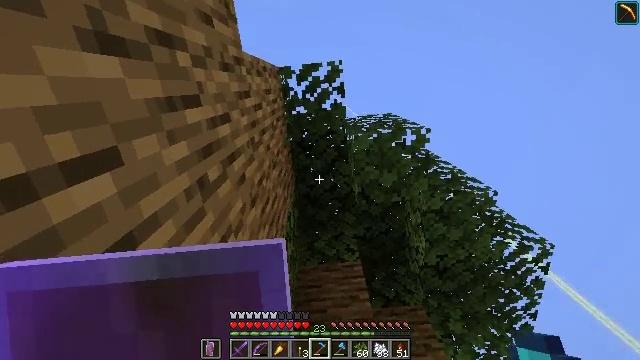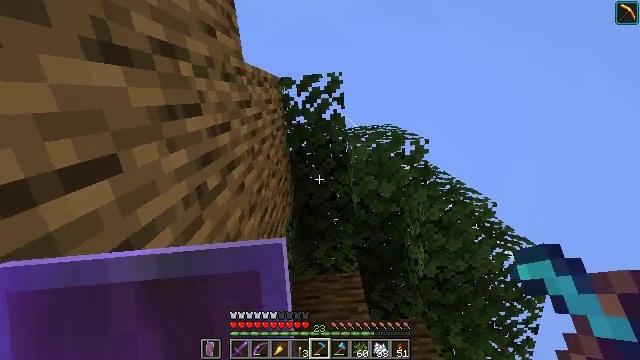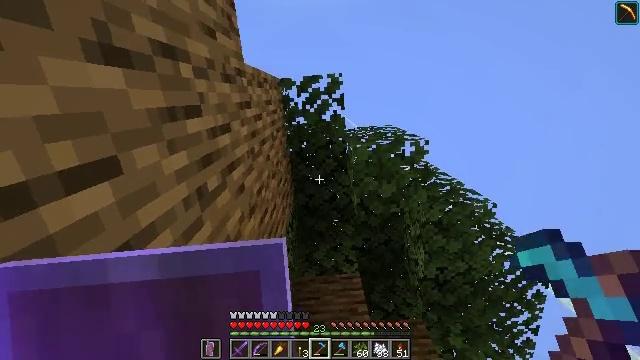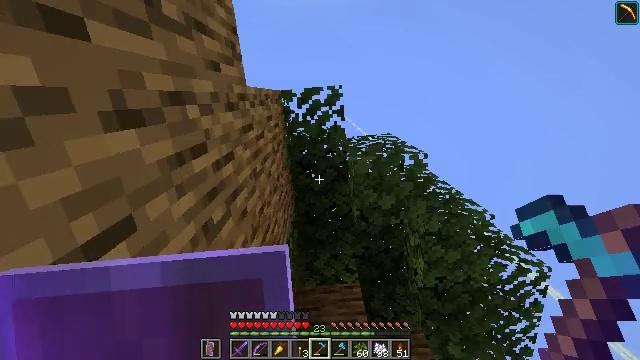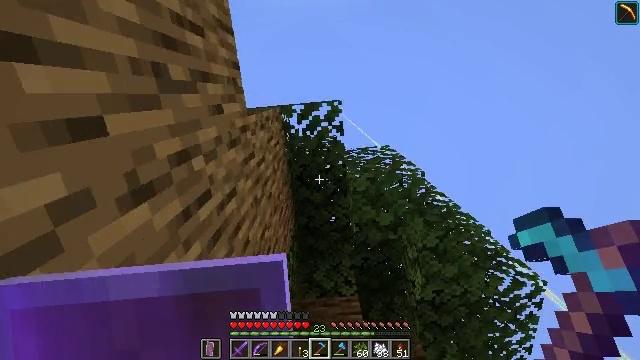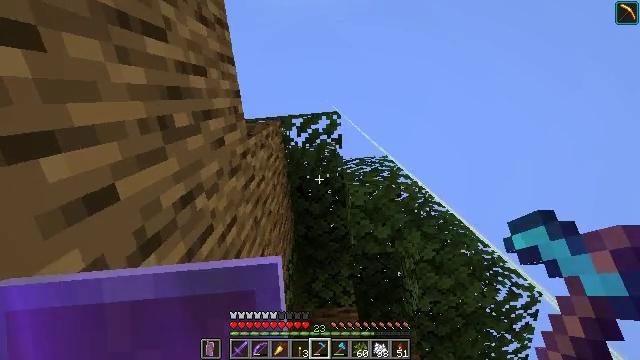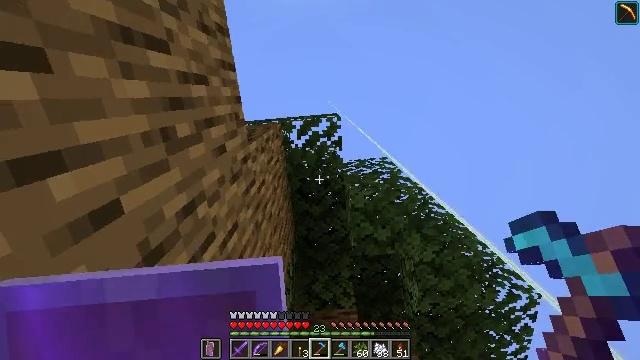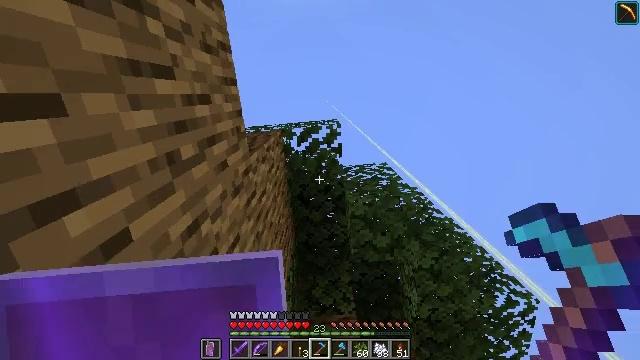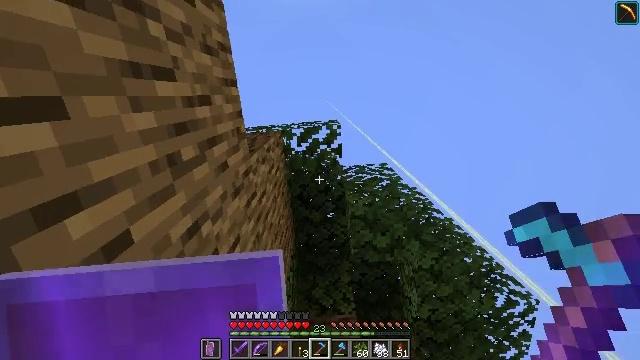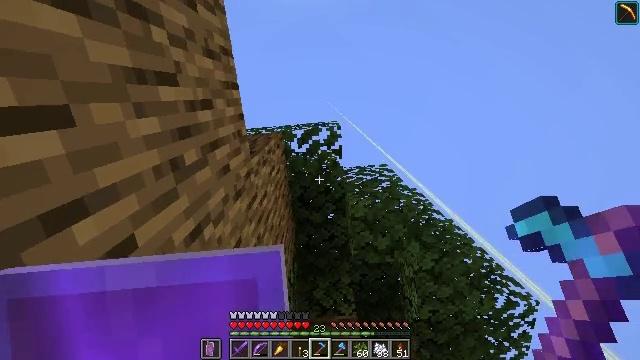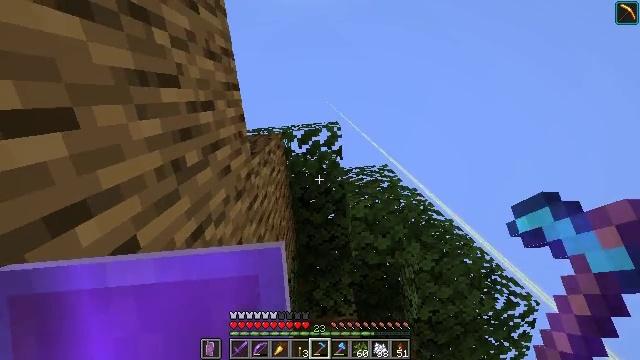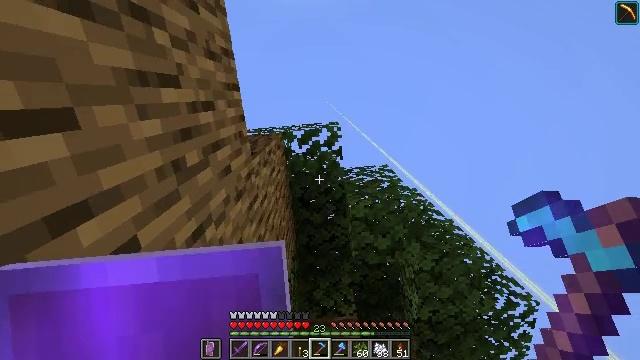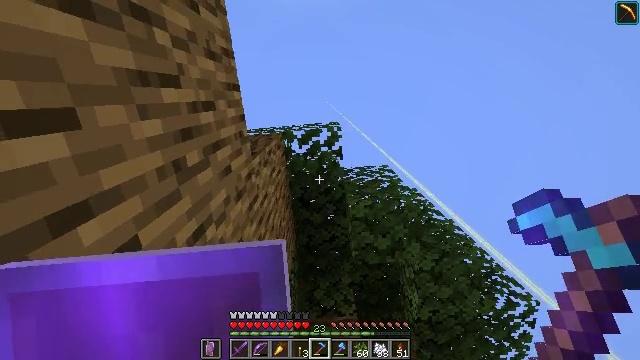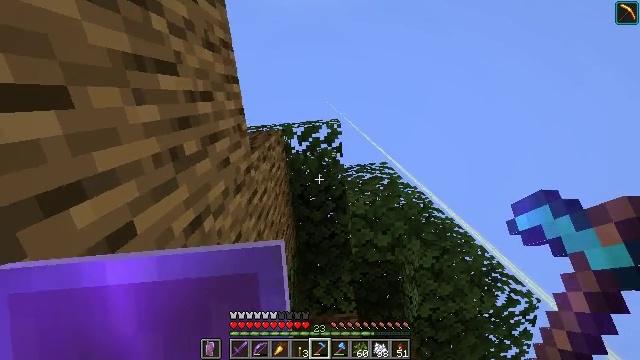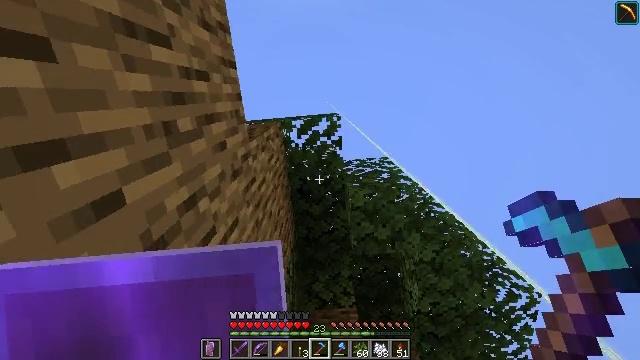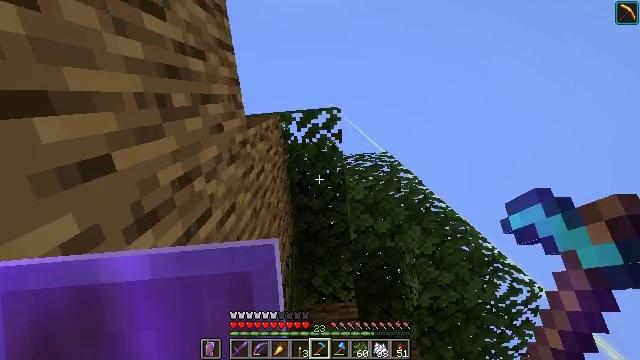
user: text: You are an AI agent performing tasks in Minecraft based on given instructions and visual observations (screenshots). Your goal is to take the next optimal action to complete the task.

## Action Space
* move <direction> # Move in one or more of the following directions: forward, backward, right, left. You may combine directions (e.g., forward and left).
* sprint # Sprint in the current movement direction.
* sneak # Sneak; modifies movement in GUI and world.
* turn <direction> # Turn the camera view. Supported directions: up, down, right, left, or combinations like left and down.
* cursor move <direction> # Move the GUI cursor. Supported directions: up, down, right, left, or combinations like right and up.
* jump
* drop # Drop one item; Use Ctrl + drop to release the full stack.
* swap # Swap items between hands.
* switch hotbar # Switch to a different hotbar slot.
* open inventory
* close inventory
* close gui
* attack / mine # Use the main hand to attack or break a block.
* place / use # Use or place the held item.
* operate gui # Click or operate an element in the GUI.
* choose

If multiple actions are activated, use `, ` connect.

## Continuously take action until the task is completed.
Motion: motion action
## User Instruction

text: Collect some oak leaves.
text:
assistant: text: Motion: turn up, attack / mine
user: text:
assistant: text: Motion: move back, attack / mine
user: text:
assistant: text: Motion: move back, attack / mine
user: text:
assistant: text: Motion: move back, attack / mine
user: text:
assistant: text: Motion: move back, attack / mine
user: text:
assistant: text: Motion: attack / mine
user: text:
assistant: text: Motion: attack / mine
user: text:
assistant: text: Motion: attack / mine
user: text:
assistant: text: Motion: attack / mine
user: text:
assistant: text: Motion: attack / mine
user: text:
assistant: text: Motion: attack / mine
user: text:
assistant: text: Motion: attack / mine
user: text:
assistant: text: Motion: move forward, attack / mine
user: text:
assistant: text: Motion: move forward, attack / mine
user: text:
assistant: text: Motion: move forward, attack / mine
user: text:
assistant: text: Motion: move forward, attack / mine
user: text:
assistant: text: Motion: move forward, attack / mine
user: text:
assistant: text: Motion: move forward, attack / mine
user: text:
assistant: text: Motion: move forward, attack / mine
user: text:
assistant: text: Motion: move forward, attack / mine
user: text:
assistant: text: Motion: move forward, attack / mine
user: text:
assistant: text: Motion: move forward, turn down, attack / mine
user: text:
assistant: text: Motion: move forward, turn down, attack / mine
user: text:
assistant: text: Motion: move forward, turn down, attack / mine
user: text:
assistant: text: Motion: move forward, turn down, attack / mine
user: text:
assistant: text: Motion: move forward, turn down, attack / mine
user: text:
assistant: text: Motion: attack / mine
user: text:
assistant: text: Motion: attack / mine
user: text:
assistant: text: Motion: attack / mine
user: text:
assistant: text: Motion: attack / mine